Question: I'm at a client site where they have an application which began in SharePoint and is slowly migrating away to a very custom ASP.NET application. Some of their data elements are still hosted within SharePoint lists, two of which currently in question are some "Notes" and "Tasks" (fairly simple data elements in their SharePoint setup, nothing special about them). One of the things I need to be able to do from within ASP.NET is to automatically create some new items for these lists and add them from code.
So far it's pretty easy. I found the existing web part which handled the editing for those items, attached the debugger to it, tracked how it got its values and what it added to the list, etc. However, one of the fields being added to the list item isn't quite as obvious. In the existing web part UI, the field looks like this:

Essentially, it's a field for entering a user from the current Windows domain. The book icon opens a pop-up which allows the user to search for a name, etc. In my current testing, I'm running as local Administrator on a development machine. So I just look for "admin" in the pop-up and it populates the field with "[machine name]\Administrator" as expected. Then, in debugging, the value that gets pulled from the field and entered into the SharePoint list item is "1" as opposed to a name or anything like that.
I assume that "1" is an identifier for the local admin account. Makes sense, after all. But my question is, how can I get that identifier for the current logged-in user in code? I've found code to get the current user's name, but not any kind of numeric (even though it's a string) ID.
Additionally, this wouldn't just be happening inside of an ASP.NET application context. There's also a WPF client application for laptops which would be generating these list items and synchronizing them back to the server when connected. I'm currently operating on the assumption that the client user would be logged in with a proper domain account known to the server.
I imagine this is pretty easy, I just haven't stumbled across what I need quite yet.
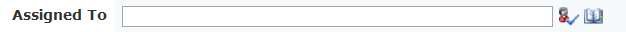
Answer: I suppose you're looking for this:
'''
int userId = SPContext.Current.Web.CurrentUser.ID;
'''
By the way, this is the internal Id assigned by SharePoint to the user. To get this Id from a WPF application, you could deploy a WebService inside SharePoint that would return this Id. Or you can even query the SharePoint database, but I'm not sure if it's safe :-)